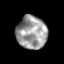
Tissue: skin
Cell type: Epithelial cells
Senescence score: 0.2364
Nuclear area (px): 982
Mean DAPI intensity: 154.751